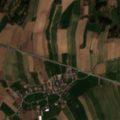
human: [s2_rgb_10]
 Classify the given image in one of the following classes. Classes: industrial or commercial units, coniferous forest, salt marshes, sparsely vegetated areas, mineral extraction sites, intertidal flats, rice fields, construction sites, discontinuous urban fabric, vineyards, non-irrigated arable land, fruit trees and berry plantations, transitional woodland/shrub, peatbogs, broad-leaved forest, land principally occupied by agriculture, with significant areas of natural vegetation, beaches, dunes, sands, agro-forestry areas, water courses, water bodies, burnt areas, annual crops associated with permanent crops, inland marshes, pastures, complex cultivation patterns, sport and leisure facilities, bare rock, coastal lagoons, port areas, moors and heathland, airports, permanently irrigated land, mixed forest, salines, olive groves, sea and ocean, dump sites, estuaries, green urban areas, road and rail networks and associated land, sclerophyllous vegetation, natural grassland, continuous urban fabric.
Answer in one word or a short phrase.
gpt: discontinuous urban fabric, non-irrigated arable land, coniferous forest, transitional woodland/shrub